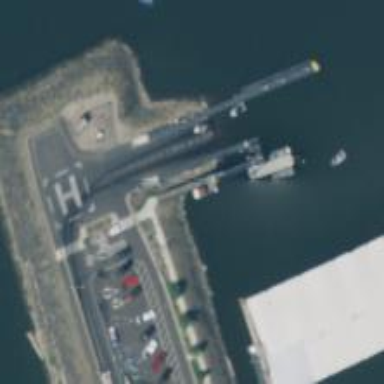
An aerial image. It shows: Slipway on leisure land.